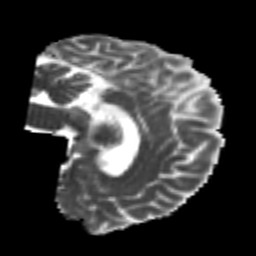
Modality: MD
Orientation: sagittal
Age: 25
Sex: male
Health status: healthy
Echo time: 0.074 s